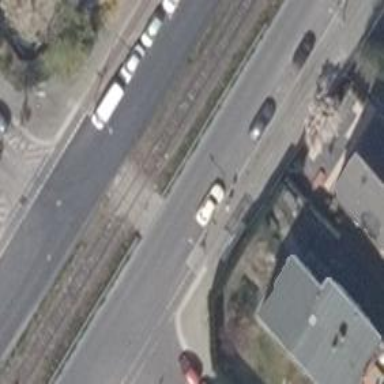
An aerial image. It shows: Public transport stop position.